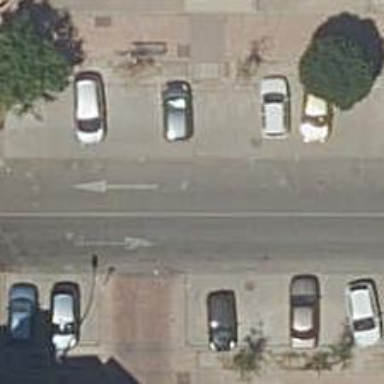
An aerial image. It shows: Pedestrian road.